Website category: auto
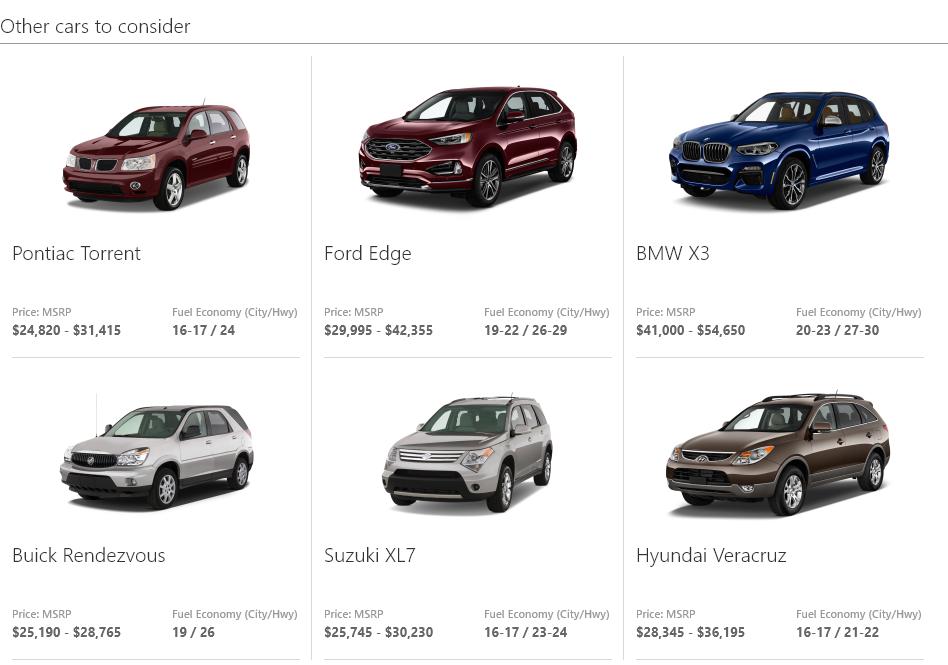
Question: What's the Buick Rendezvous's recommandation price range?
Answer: $25,190 - $28,765

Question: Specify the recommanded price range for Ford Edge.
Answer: $29,995 - $42,355

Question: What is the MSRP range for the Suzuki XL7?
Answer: $25,745 - $30,230

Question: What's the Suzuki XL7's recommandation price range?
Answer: $25,745 - $30,230

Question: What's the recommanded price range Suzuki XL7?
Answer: $25,745 - $30,230

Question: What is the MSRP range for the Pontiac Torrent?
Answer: $24,820 - $31,415

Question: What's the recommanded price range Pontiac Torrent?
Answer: $24,820 - $31,415

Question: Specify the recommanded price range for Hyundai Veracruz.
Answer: $28,345 - $36,195

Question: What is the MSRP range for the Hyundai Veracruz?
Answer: $28,345 - $36,195

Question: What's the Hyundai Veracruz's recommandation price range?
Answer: $28,345 - $36,195

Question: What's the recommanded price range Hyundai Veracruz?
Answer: $28,345 - $36,195

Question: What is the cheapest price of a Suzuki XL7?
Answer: $25,745

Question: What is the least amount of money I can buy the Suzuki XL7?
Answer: $25,745

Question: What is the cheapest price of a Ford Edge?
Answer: $29,995

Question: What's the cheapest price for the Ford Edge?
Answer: $29,995

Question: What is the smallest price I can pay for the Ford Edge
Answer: $29,995

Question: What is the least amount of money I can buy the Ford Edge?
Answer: $29,995

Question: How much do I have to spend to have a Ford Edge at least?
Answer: $29,995

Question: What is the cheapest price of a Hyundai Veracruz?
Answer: $28,345

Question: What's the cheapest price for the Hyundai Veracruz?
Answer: $28,345

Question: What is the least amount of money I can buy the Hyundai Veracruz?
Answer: $28,345

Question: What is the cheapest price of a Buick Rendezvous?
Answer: $25,190

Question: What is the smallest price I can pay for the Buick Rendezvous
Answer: $25,190

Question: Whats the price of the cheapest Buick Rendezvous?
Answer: $25,190

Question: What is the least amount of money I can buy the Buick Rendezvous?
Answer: $25,190

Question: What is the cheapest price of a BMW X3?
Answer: $41,000

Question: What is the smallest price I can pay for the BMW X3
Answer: $41,000

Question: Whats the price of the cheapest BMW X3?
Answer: $41,000

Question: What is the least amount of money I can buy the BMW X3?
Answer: $41,000

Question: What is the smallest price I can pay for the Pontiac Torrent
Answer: $24,820

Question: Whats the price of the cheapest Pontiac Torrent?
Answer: $24,820

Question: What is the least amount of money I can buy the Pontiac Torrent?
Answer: $24,820

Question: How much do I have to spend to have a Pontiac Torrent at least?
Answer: $24,820

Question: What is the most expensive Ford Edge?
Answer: $42,355

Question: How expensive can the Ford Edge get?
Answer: $42,355

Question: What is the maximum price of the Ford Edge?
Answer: $42,355

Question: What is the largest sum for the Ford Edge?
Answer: $42,355

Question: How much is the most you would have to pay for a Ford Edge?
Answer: $42,355

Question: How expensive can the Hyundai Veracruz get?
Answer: $36,195

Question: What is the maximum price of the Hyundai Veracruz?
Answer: $36,195

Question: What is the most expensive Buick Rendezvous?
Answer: $28,765

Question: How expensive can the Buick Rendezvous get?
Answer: $28,765

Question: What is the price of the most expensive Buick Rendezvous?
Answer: $28,765

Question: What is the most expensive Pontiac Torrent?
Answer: $31,415

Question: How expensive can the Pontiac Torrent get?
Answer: $31,415

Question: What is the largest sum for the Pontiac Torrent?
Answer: $31,415

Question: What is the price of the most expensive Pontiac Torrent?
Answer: $31,415

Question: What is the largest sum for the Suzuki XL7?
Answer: $30,230

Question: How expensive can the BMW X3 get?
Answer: $54,650

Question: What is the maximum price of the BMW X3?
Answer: $54,650

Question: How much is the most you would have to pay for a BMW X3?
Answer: $54,650

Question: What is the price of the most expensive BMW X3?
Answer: $54,650

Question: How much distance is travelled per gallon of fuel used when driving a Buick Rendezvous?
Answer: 19 / 26

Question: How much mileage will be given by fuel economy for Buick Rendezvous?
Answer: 19 / 26

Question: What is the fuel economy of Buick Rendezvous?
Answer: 19 / 26

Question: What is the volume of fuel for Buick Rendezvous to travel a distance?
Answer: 19 / 26

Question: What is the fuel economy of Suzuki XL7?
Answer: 16-17 / 23-24

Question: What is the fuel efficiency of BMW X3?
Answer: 20-23 / 27-30

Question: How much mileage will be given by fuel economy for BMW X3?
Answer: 20-23 / 27-30

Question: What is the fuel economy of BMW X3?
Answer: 20-23 / 27-30

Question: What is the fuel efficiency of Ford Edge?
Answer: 19-22 / 26-29

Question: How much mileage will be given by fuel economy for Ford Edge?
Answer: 19-22 / 26-29

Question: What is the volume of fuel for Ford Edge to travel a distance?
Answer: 19-22 / 26-29

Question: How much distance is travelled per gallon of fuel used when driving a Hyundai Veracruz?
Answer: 16-17 / 21-22